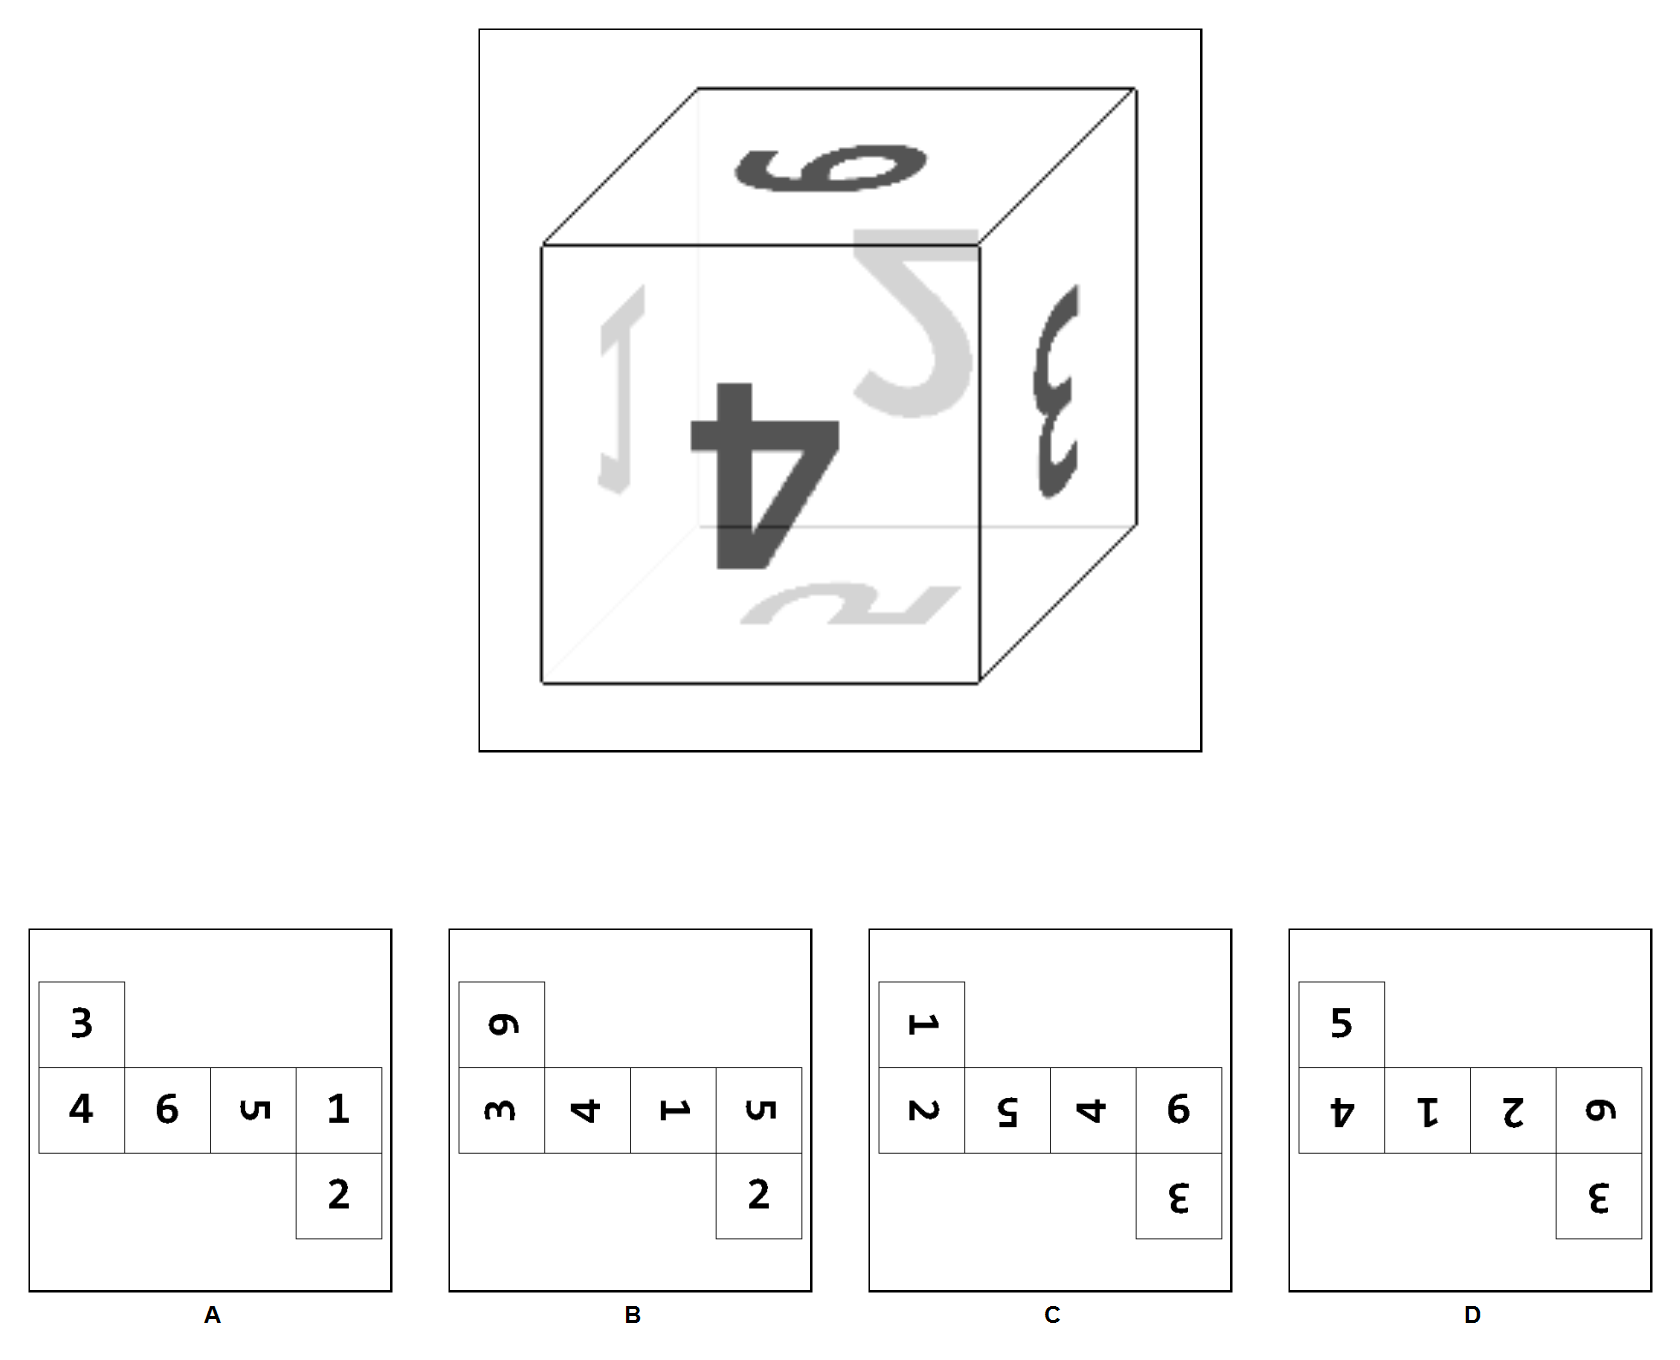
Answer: C